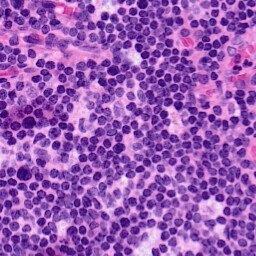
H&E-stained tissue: LymphNode